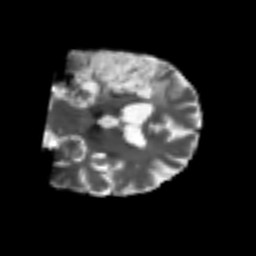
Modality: T2w
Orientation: coronal
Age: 51
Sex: male
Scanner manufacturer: siemens
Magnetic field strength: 3 T
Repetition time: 4.999 s
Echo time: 0.07946 s